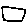
Label: square